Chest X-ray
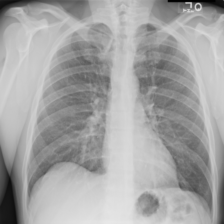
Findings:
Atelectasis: negative
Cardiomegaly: negative
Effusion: negative
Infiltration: negative
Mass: negative
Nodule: negative
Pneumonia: negative
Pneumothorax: negative
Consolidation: negative
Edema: negative
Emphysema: negative
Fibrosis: negative
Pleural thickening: negative
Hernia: negative